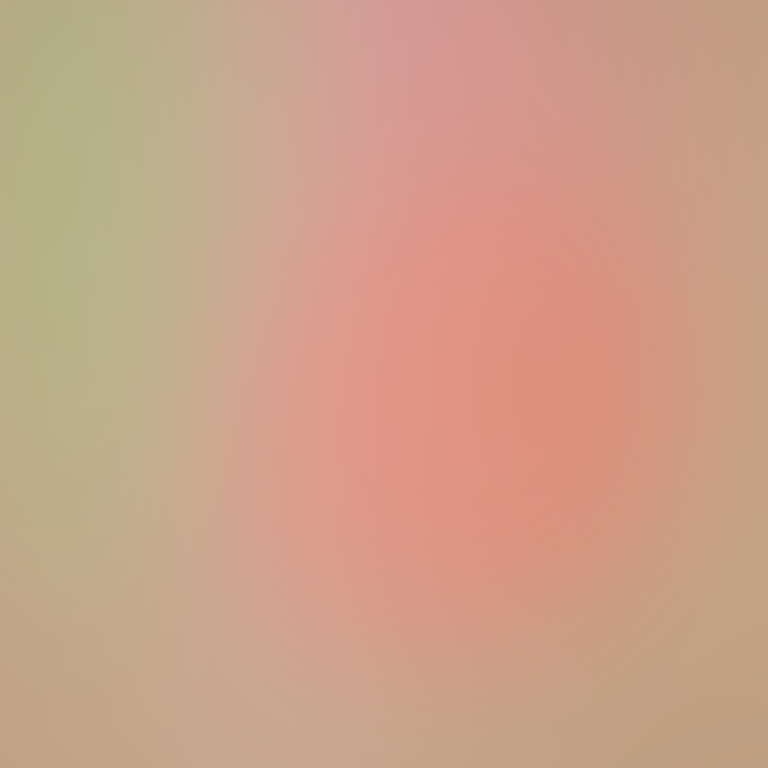
Abstract light effect, smooth gradient from soft peach to muted olive, serene atmosphere, diffuse light, no room, no furniture, no objects.